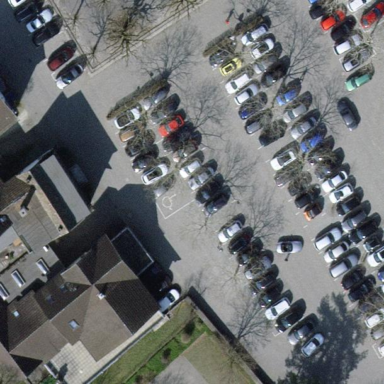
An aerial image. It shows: Parking area with surface.